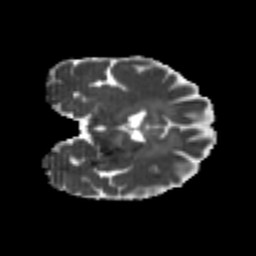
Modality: MD
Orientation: coronal
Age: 23
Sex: female
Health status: healthy
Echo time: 0.074 s